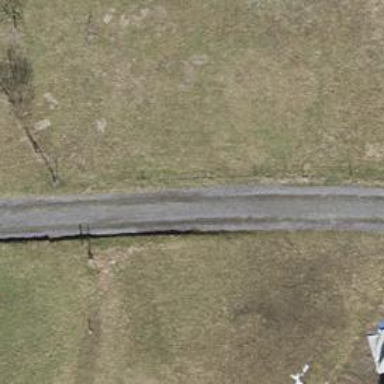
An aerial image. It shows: Gravel track with grade2 tracktype.